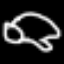
Label: frog